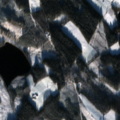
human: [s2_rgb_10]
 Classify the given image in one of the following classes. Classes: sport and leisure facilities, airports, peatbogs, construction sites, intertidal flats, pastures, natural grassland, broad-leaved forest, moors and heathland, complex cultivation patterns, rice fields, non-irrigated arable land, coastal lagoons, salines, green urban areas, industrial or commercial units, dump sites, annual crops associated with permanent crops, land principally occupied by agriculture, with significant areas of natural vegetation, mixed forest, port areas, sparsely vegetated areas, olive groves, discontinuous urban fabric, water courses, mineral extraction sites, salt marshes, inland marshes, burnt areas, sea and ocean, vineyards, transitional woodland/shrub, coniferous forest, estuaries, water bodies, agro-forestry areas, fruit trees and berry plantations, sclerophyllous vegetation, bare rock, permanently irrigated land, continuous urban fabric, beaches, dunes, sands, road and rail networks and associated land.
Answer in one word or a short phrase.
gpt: non-irrigated arable land, coniferous forest, mixed forest, transitional woodland/shrub, water bodies